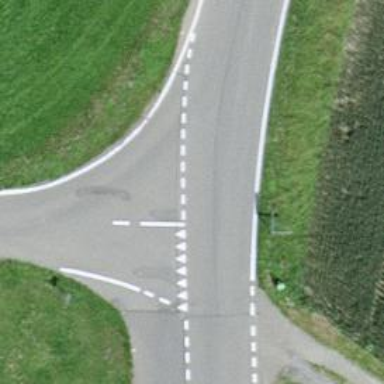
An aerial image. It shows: Road with "give way" sign.